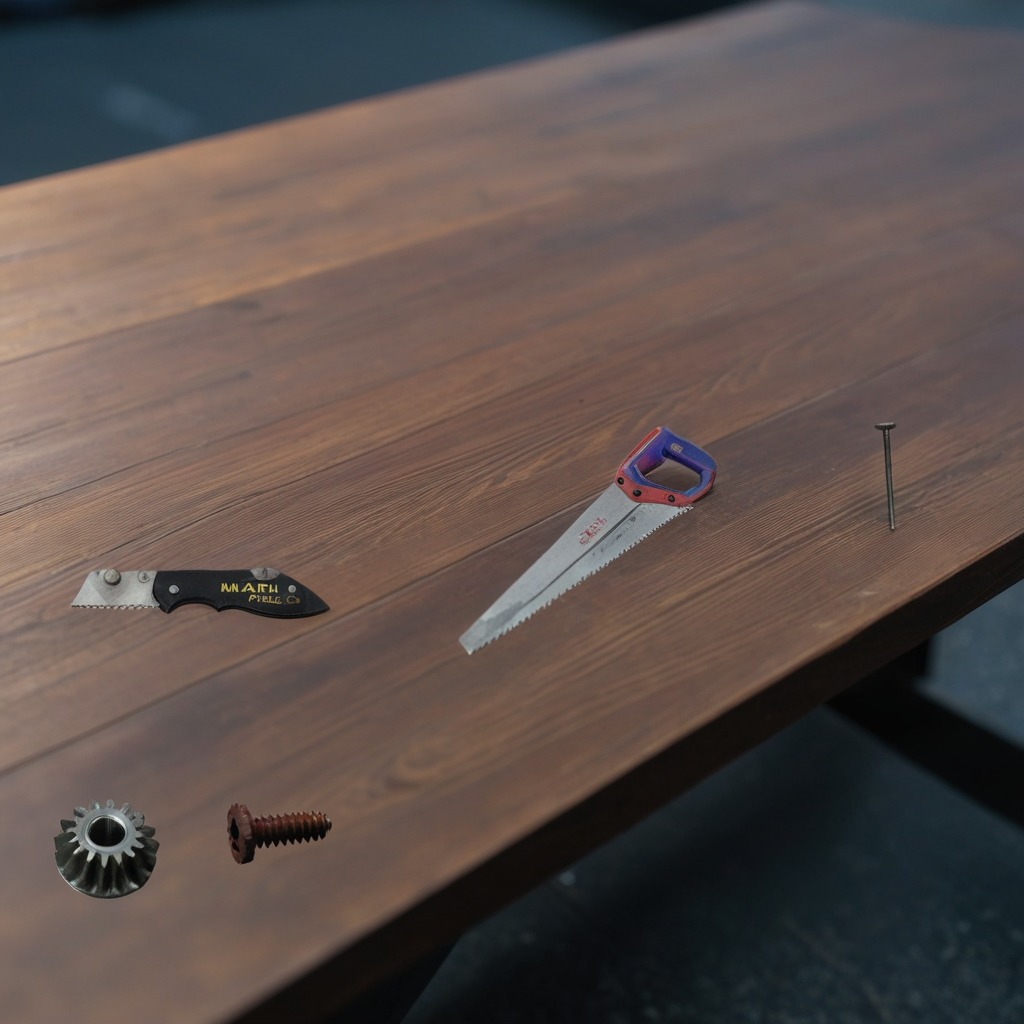
A steel gear with teeth, a utility knife, a metal machine screw, an iron nail, and a handheld metal saw are lying on the old table.